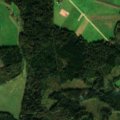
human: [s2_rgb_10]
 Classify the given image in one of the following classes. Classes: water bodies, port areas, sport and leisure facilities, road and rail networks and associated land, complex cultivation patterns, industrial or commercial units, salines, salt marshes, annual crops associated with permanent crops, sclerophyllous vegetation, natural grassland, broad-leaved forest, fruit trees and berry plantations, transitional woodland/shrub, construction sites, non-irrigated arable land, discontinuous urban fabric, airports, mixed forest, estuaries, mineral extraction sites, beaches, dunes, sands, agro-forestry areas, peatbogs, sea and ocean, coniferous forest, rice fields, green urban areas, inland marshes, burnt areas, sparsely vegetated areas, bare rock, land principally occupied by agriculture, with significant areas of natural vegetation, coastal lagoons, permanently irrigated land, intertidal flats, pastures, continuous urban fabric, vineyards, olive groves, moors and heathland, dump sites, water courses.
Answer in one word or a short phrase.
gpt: non-irrigated arable land, pastures, complex cultivation patterns, coniferous forest, mixed forest, transitional woodland/shrub